Aerial crown-view tile of a tropical tree (Barro Colorado Island, Panama), acquired 20250818:
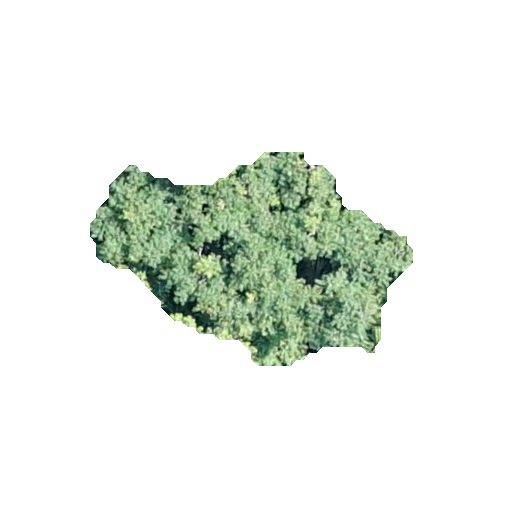
Species: Protium stevensonii
GBIF accepted scientific name: Tetragastris panamensis
Crown area: 62.979 m²